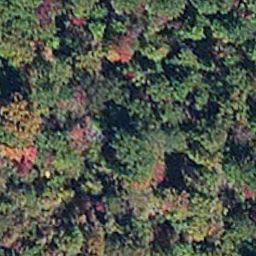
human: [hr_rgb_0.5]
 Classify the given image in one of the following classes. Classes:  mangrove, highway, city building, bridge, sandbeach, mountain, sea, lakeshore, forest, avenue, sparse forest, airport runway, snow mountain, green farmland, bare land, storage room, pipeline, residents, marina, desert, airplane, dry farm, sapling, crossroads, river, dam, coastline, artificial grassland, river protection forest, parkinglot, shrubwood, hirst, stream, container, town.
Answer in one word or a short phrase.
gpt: mangrove